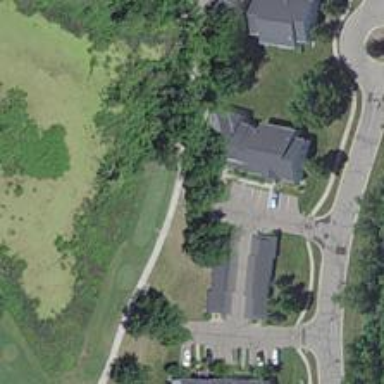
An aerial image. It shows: Golf cartpath that is also road path.